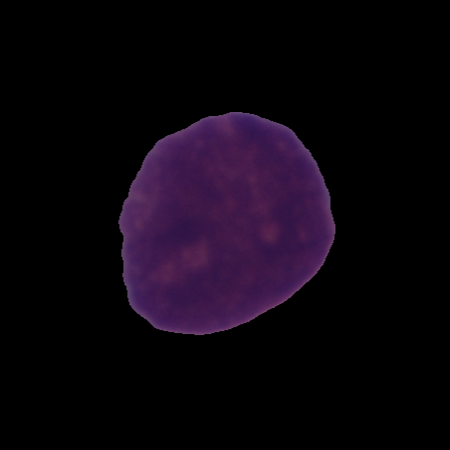
Label: healthy